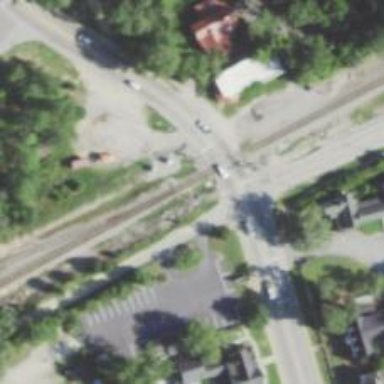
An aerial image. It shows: Level crossing along the railway.